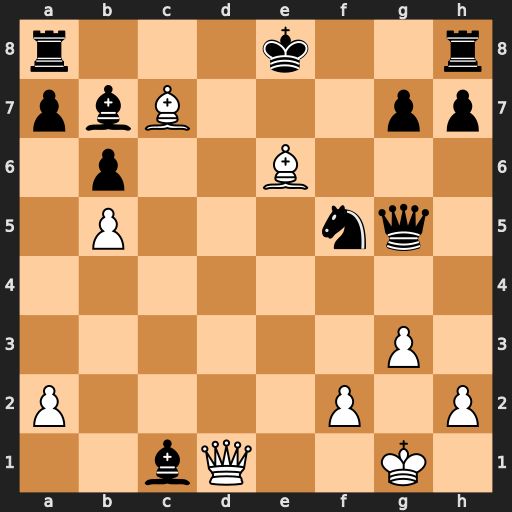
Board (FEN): r3k2r/pbB3pp/1p2B3/1P3nq1/8/6P1/P4P1P/2bQ2K1
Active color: w
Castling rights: kq
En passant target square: -
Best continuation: Qd7+ Kf8 Qf7#